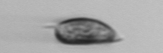
Label: Prorocentrum_triestinum